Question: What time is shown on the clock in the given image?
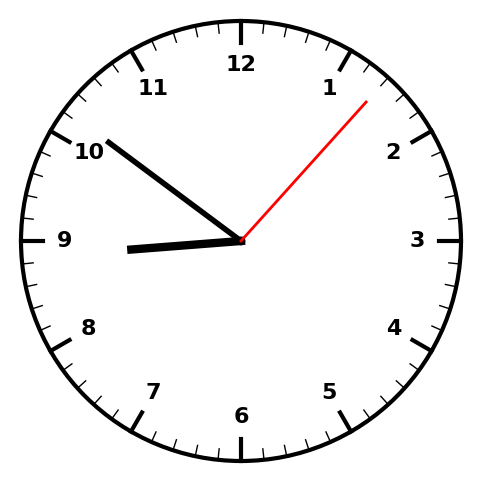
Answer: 08:51:07